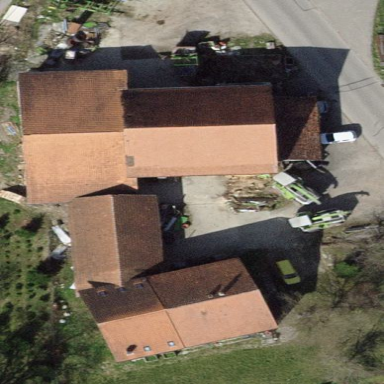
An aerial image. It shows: Farm auxiliary building with gabled roof.